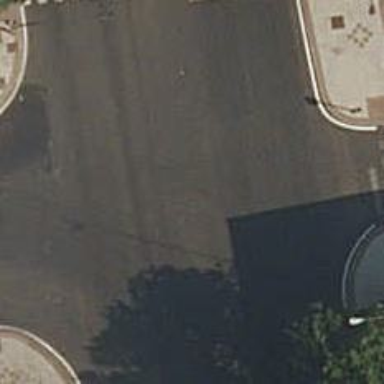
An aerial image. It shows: Road with traffic signals.